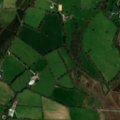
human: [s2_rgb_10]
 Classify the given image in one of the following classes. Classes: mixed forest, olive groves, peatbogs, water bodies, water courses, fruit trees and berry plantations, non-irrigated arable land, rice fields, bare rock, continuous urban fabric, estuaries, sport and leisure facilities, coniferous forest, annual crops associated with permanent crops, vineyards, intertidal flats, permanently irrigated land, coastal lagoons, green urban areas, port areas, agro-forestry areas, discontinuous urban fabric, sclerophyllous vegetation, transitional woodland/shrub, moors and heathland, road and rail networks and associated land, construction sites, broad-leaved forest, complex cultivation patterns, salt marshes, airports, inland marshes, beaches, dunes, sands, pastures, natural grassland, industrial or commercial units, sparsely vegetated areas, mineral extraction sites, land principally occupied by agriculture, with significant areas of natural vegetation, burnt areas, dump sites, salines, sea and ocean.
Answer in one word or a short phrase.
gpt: pastures, mixed forest, inland marshes, water bodies